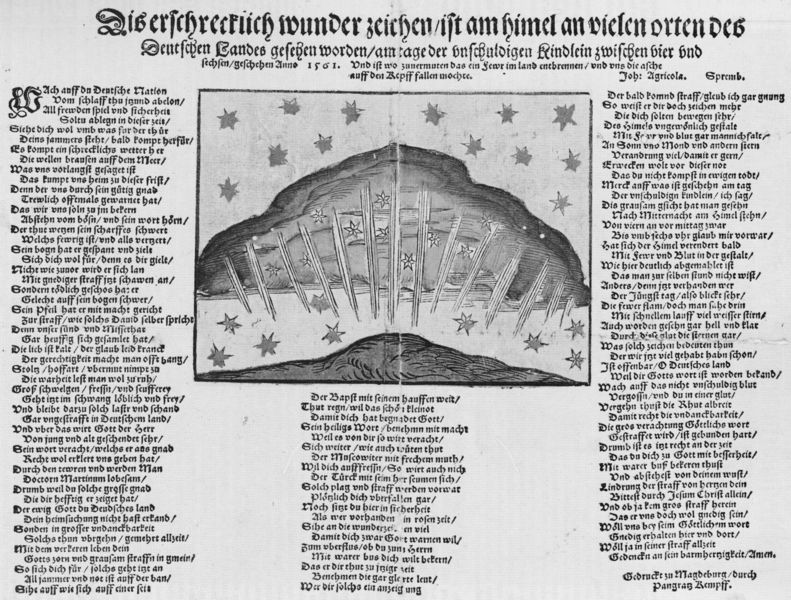
Titel: Dis erschrecklich wunder zeichen/ ist am himel
Künstler: Johann Agricola
Standort: Zürich.
Institution: Wickiana
Schlagwörter: berg, himmel, licht, mitte, zeichen, wolke, bild, erde, drei, blatt, gotik, deutschland, holzschnitt, schrift, ort, spalten, deutsch, buch, blitze, strahlen, druck, sterne, seite, illustration, schwarzweiß, text, zeitung, überschrift, gedicht, handschrift, einblattdruck, wunder, spalte, artikel, majuskel, sternschnuppe, seriendruck, doppelblatt, sternschnuppen, magdeburg, reime, 1561, orten